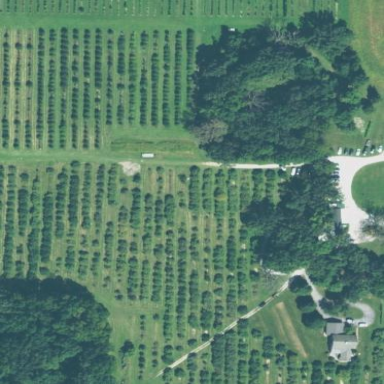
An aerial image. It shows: Plant nursery area.